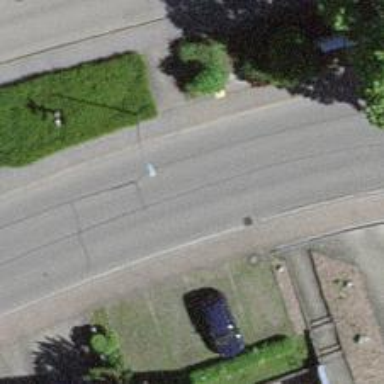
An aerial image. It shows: Paved footway.